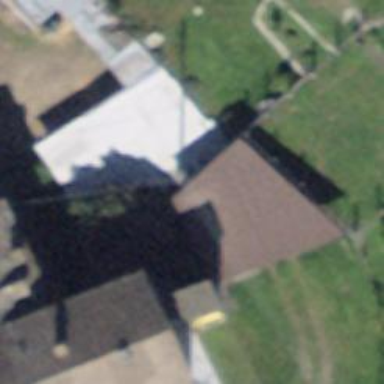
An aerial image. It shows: View of roof of building.